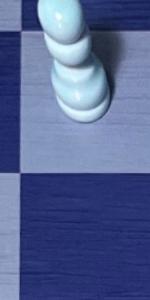
Label: Empty